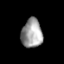
Tissue: lung
Cell type: Endothelial cells
Senescence score: 0.5477
Nuclear area (px): 591
Mean DAPI intensity: 157.917